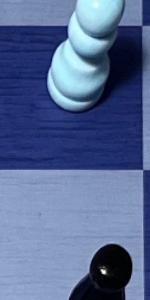
Label: Empty